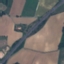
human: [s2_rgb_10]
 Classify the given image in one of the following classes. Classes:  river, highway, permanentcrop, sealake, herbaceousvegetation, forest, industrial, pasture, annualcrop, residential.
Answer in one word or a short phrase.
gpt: Highway